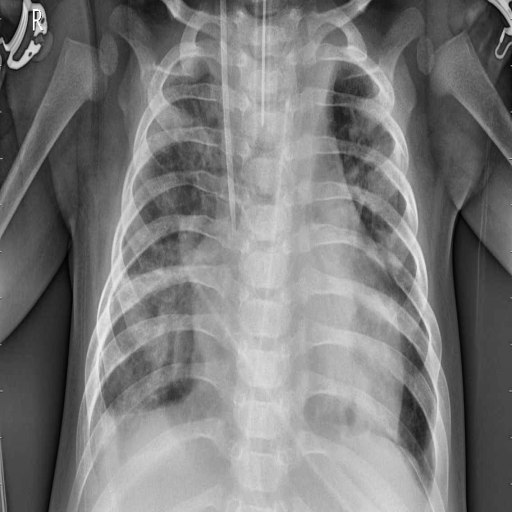
Finding: PNEUMONIA